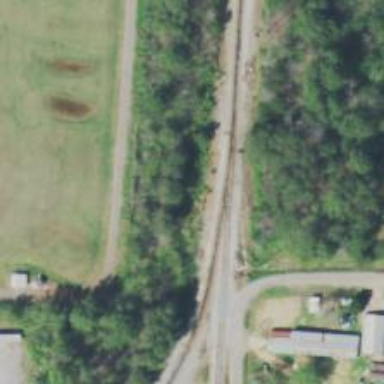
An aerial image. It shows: Railway spur junction.